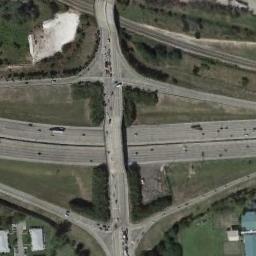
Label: overpass